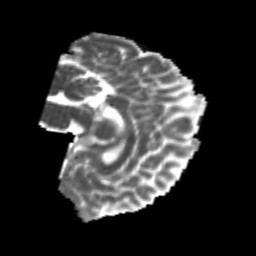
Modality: MD
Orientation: sagittal
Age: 22
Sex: female
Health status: healthy
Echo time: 0.074 s